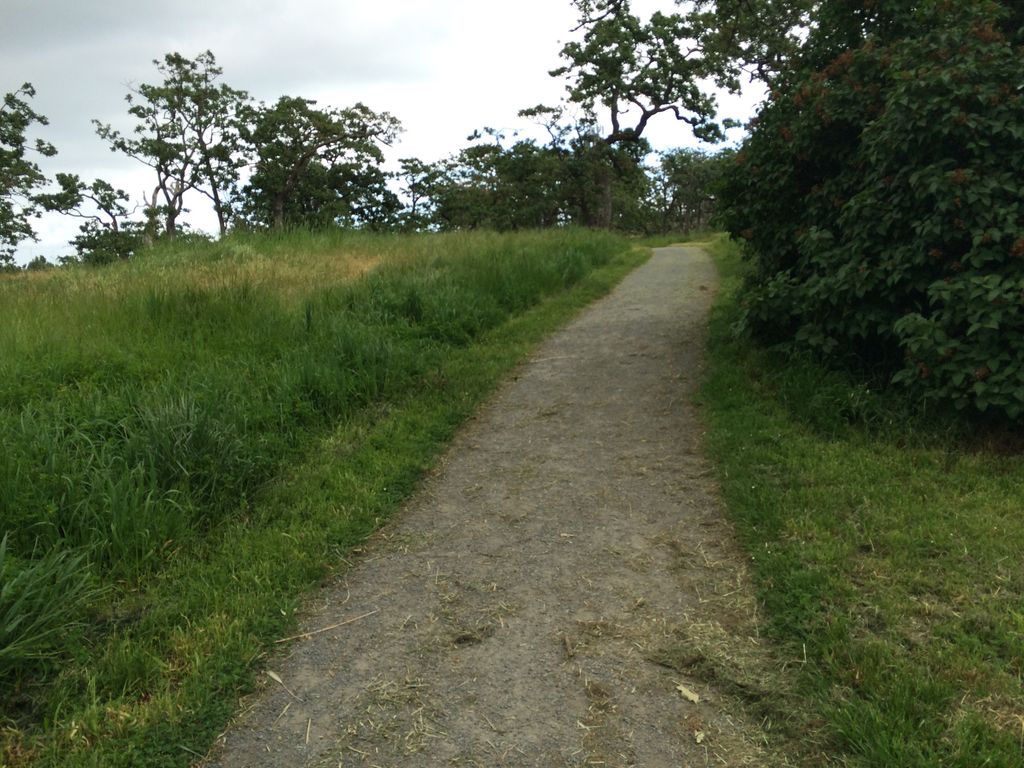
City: victoria